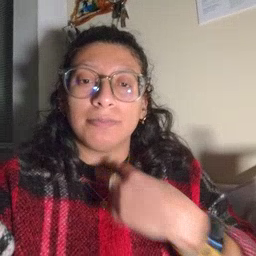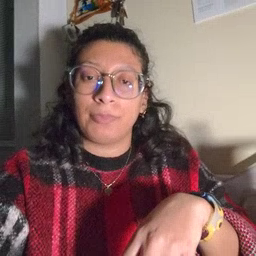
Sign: stuck